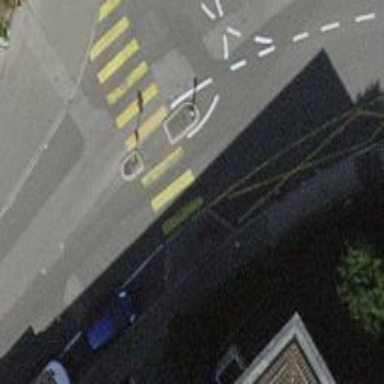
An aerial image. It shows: Uncontrolled crossing with zebra marking and crossing island.